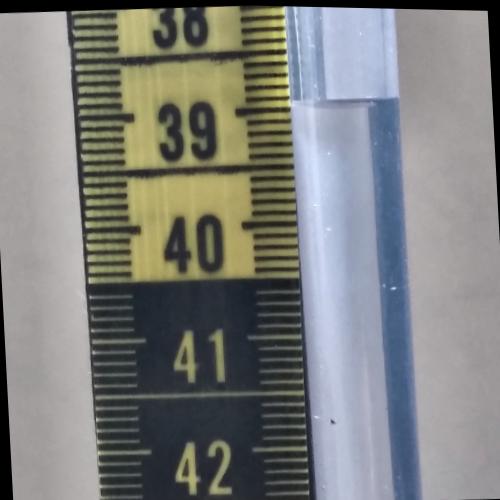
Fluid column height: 39.0 cm